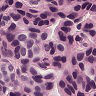
Metastatic tissue present: yes